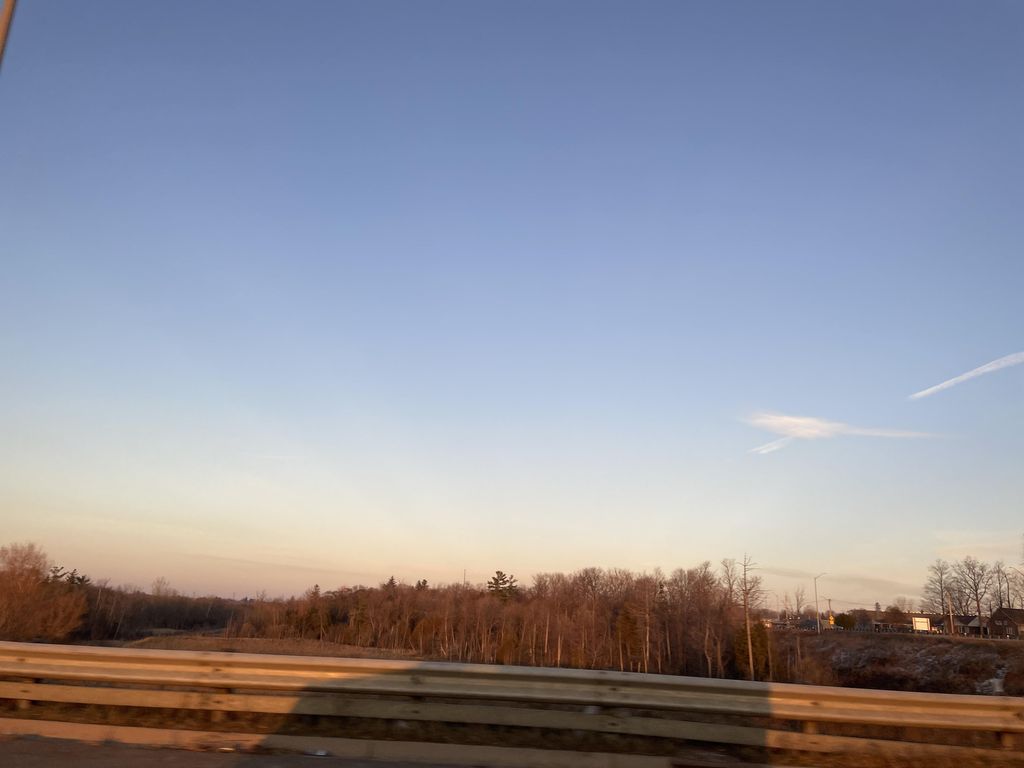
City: kitchener-waterloo